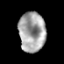
Tissue: prostate
Cell type: T cells
Senescence score: 0.3332
Nuclear area (px): 1039
Mean DAPI intensity: 164.607